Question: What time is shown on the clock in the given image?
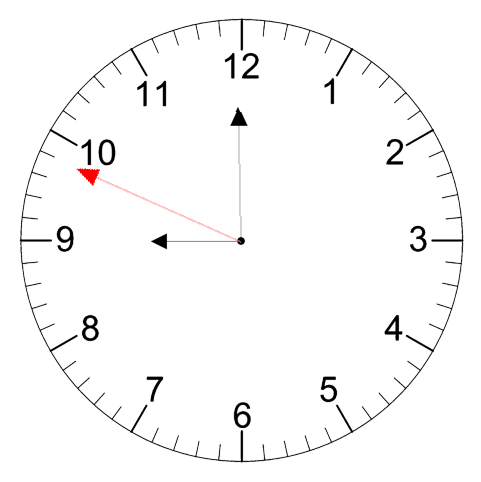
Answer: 08:59:49